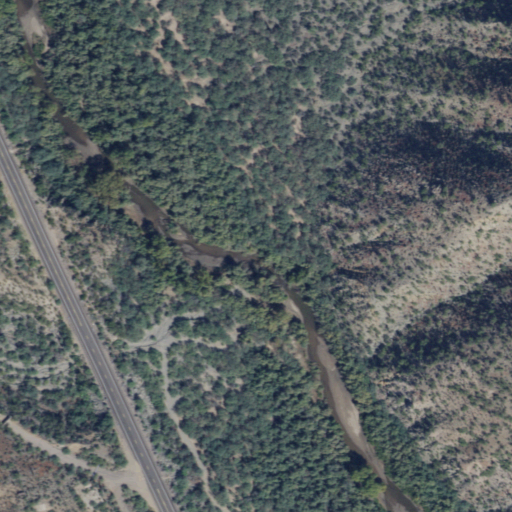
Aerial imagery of valley in Arizona named Copper Canyon containing woody wetlands, shrub, low intensity development, open development, medium intensity development, and herbaceous wetlands